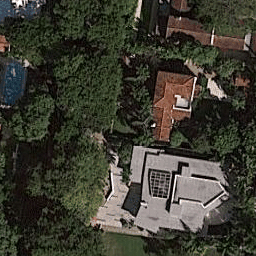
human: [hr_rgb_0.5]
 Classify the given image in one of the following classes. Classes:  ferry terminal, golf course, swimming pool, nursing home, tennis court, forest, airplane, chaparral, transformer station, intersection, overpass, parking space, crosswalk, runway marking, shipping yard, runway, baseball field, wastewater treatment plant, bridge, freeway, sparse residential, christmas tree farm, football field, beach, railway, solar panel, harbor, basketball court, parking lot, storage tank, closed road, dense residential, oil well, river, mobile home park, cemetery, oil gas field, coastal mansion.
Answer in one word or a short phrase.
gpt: coastal mansion